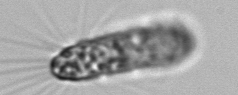
Label: Corethron_hystrix